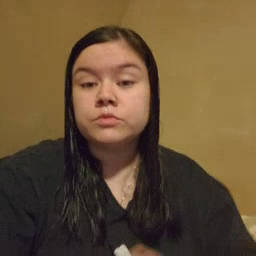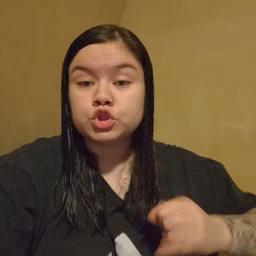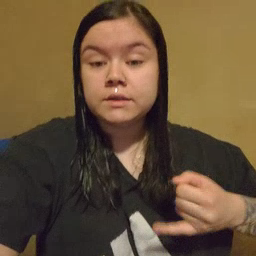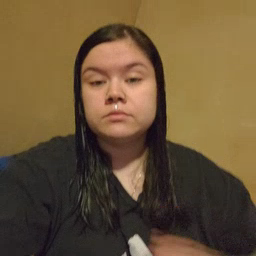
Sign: jeans